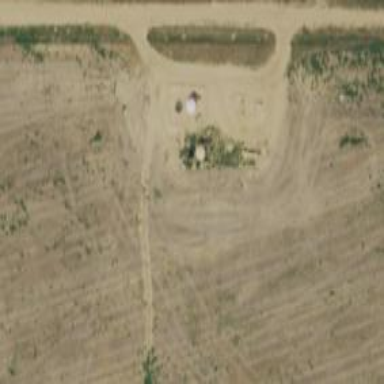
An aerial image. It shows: Storage tank that is man-made.